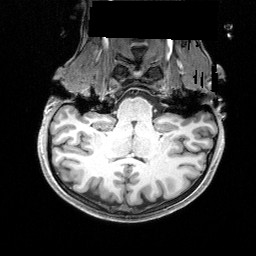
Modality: T1w
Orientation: sagittal
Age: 25
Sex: female
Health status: healthy